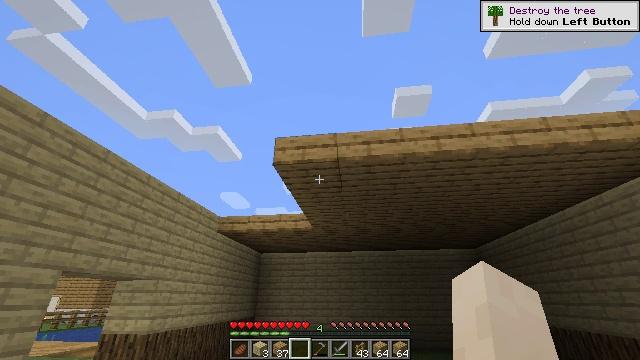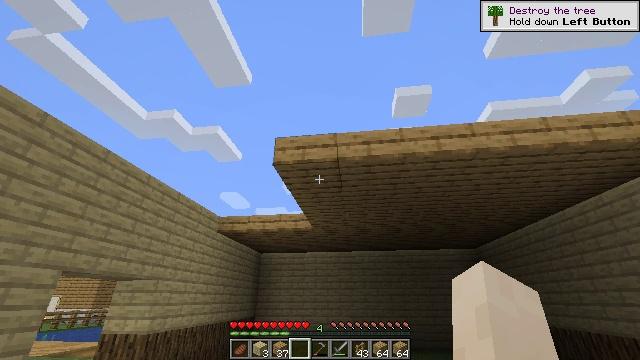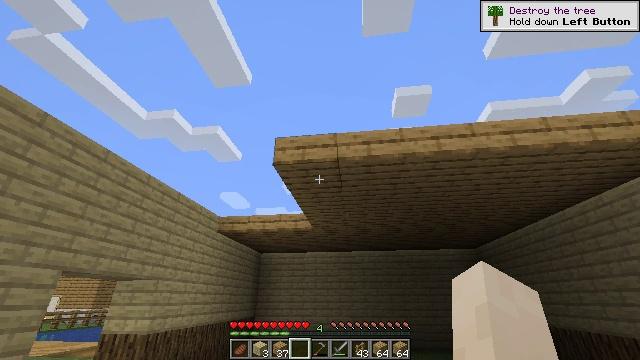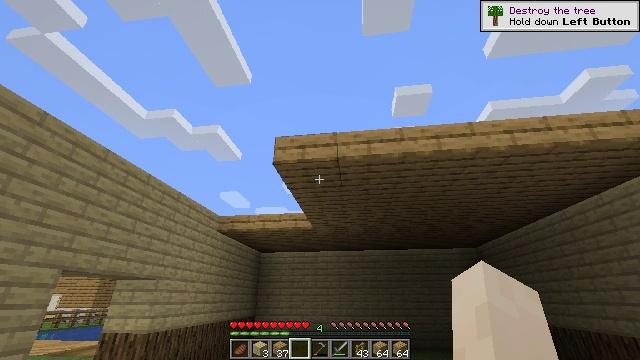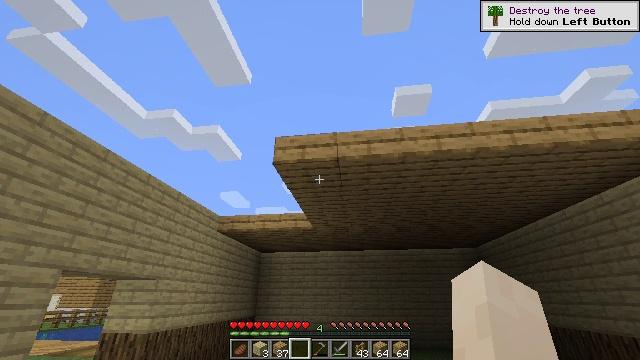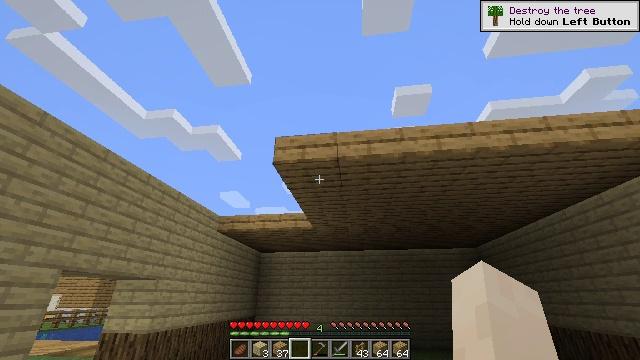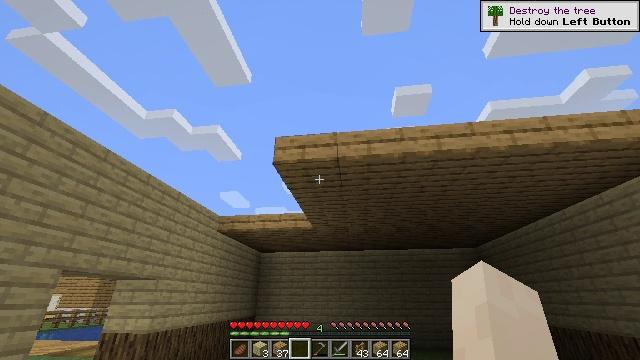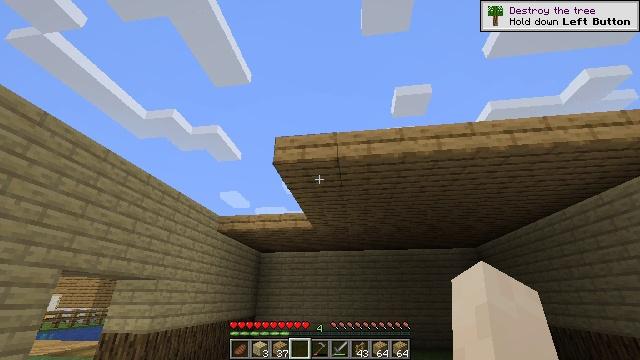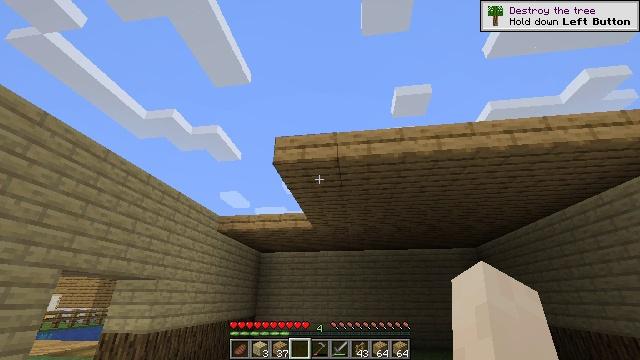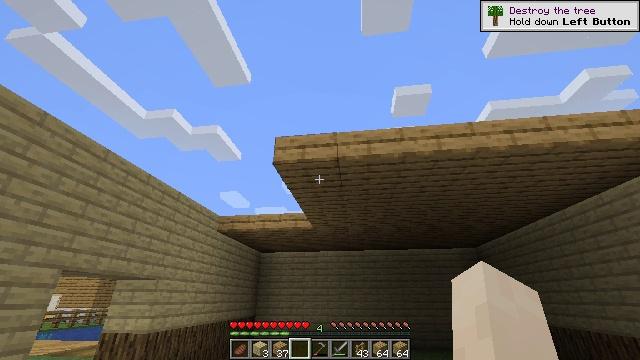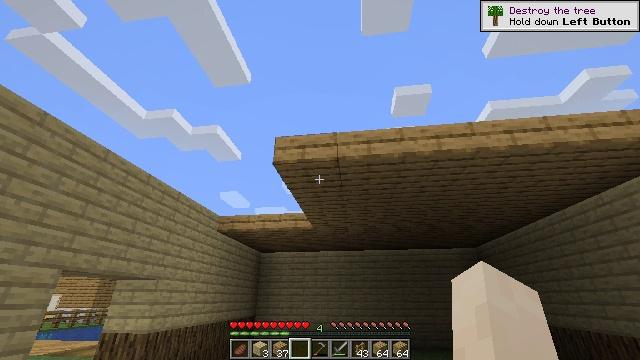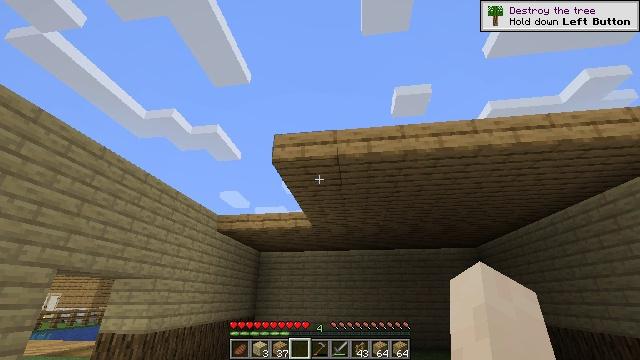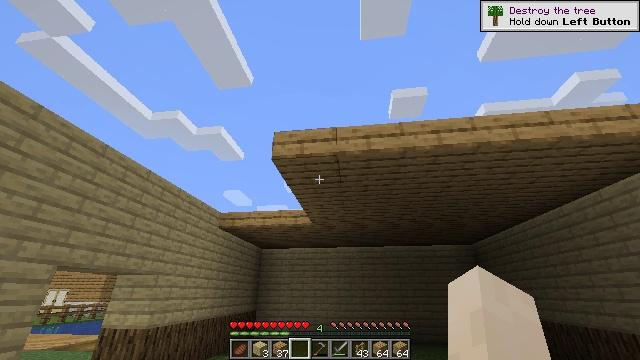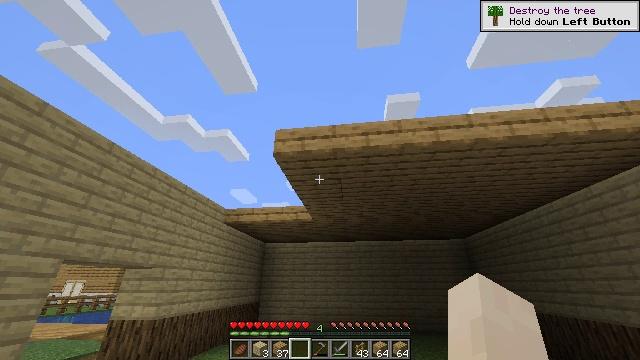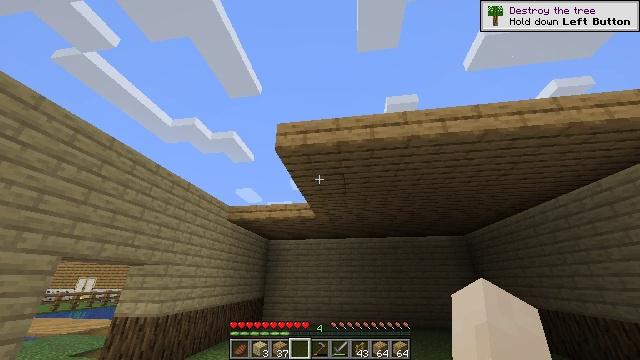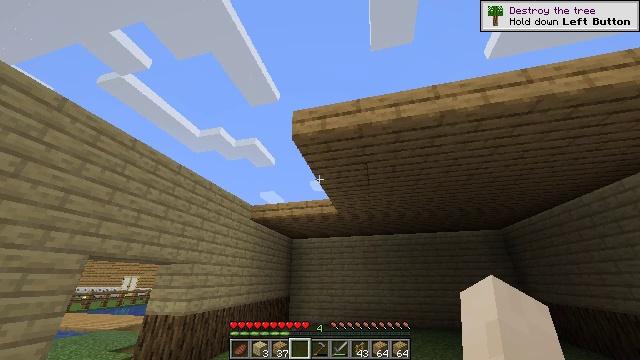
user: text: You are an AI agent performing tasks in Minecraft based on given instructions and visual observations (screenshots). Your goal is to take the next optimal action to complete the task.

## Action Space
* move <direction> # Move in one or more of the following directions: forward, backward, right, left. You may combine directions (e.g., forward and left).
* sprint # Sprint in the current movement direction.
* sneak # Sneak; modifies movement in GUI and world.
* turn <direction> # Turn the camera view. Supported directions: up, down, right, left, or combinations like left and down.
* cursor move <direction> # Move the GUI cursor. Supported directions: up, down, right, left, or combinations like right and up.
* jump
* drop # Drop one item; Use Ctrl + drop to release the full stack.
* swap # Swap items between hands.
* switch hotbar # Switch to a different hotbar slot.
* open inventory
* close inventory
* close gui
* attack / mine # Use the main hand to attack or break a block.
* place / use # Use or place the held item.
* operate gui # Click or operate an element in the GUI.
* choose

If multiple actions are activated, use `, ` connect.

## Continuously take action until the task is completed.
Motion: motion action
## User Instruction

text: Open the crafting table to make an oak slab.
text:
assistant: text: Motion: no_op
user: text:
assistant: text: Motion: no_op
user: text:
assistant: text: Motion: no_op
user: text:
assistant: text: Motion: no_op
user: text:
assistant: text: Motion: sprint
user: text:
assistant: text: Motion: sprint
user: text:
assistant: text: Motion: sprint
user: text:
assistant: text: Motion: sprint
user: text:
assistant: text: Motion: sprint
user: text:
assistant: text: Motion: sprint
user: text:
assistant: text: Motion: move forward, sprint
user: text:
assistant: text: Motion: move forward, sprint
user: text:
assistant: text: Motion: move forward, sprint
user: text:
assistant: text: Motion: move forward, sprint
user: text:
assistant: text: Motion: move forward, sprint, turn left
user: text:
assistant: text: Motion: move forward, sprint, turn left
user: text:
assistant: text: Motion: move forward, sprint, turn left and down
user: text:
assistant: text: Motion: move forward, sprint, turn left and down
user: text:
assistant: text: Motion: move forward, sprint, turn left and down
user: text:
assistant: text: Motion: move forward, sprint, turn left and down
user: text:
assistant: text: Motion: move forward, sprint, turn left and down
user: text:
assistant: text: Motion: move forward, sprint, turn left and down
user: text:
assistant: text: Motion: move forward, sprint, turn left and down
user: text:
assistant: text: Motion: move forward, sprint, turn left and down
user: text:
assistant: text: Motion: move forward, sprint, turn down
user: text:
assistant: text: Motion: move forward, sprint, turn down
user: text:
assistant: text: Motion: move forward, sprint, turn down
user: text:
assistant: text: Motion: move forward, sprint, turn right and down
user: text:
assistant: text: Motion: move forward, sprint
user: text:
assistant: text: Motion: move forward, sprint, turn right